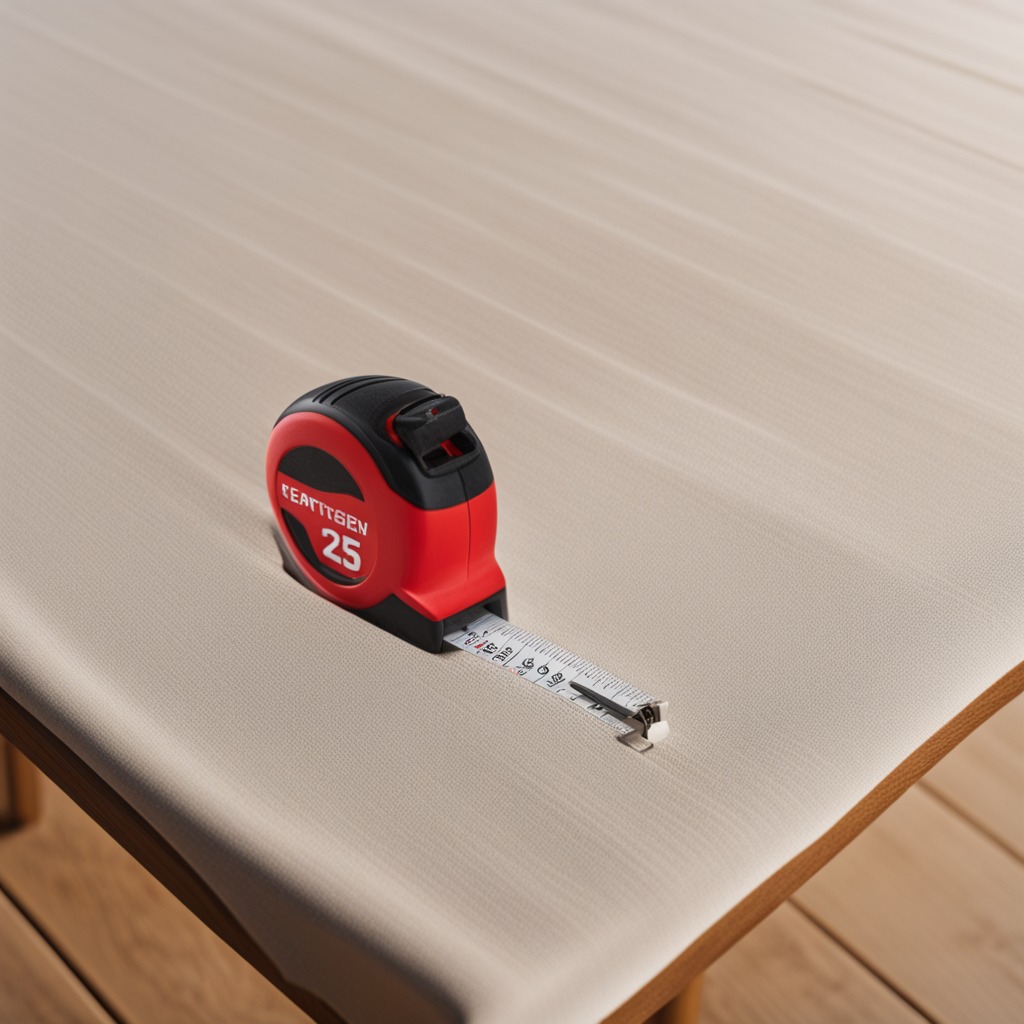
A measuring tape lies on a wooden table in an outdoor workshop during daytime bright natural light soft shadows worn but beneath the cloth